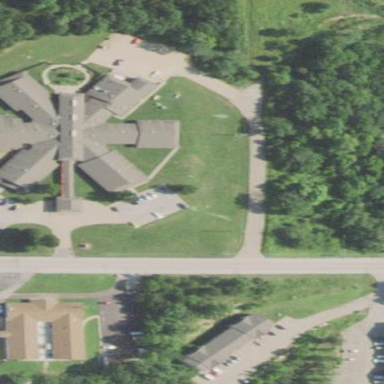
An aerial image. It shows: Nursing home building.